Field crop: tomato
Growth stage: 2
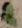
Species: solanum